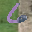
Label: 6